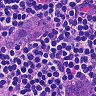
Metastatic tissue present: yes